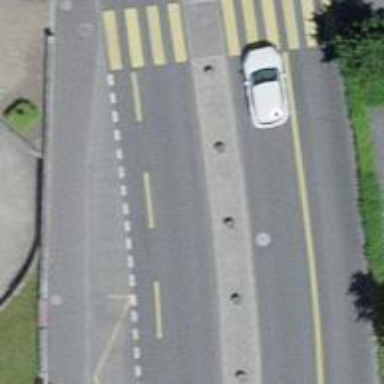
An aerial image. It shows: Primary highway with asphalt surface and designated lane for cyclists.